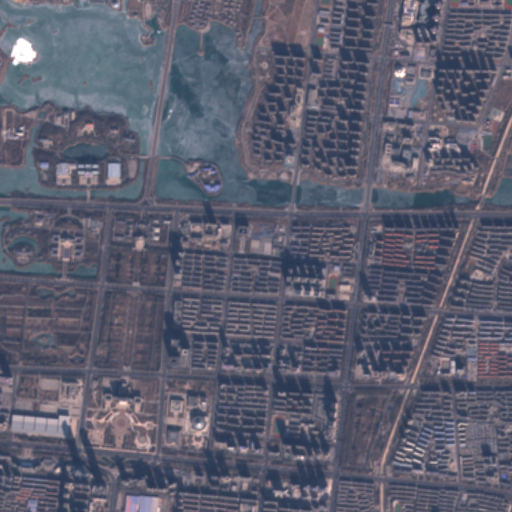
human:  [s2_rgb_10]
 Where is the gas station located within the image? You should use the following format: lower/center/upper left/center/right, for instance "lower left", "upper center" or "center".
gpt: The gas station is located in the center right of the image.
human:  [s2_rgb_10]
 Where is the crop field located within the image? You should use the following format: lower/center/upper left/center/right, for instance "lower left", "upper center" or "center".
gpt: There is no crop field in the image.